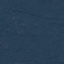
Land use / land cover: Forest